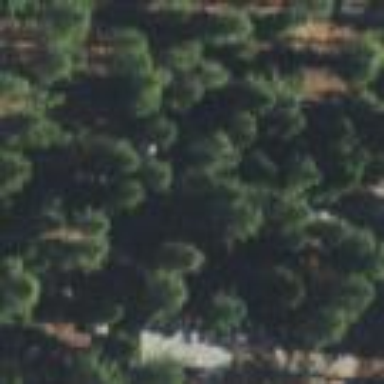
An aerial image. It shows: Evergreen woodland with needle-leaved trees.